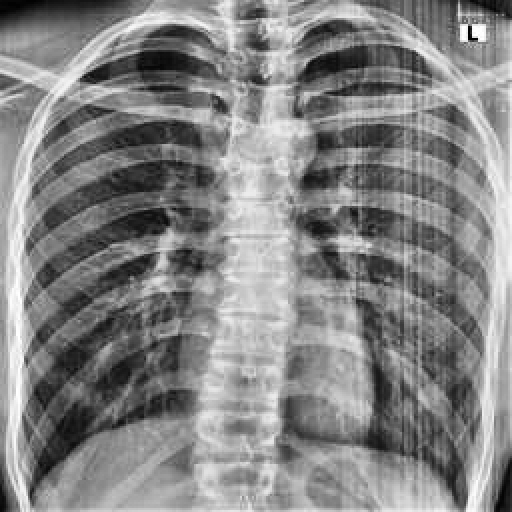
Finding: NORMAL